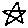
Label: star